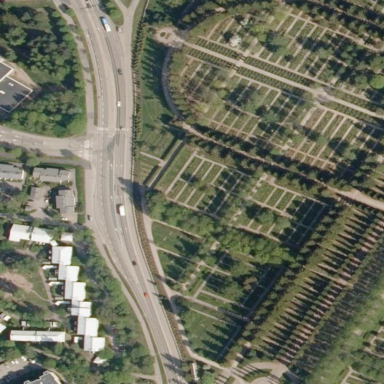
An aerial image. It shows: Sector in the cemetery.